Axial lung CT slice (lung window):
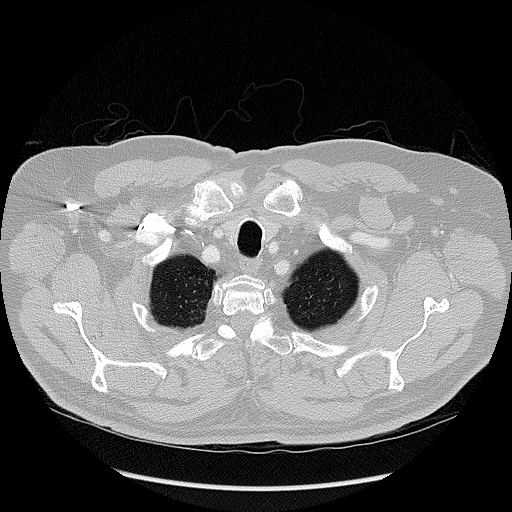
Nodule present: no